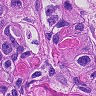
Metastatic tissue present: yes